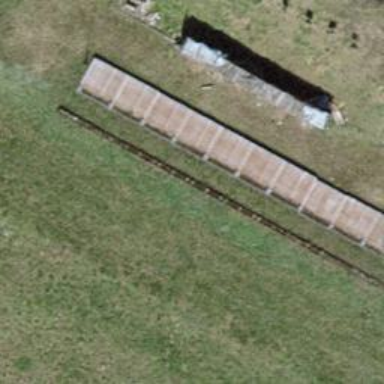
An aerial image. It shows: Shooting range.